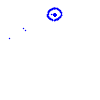
Particle: kaon